Interaction volume radius: 5 \u00c5
Interaction volume height: 20 \u00c5
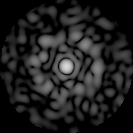
Disorder parameter: 0.8175